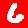
Digit: 6